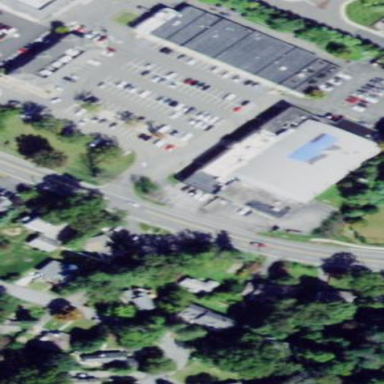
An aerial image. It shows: Building that houses bowling alley.